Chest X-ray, PA view. Patient: 67 years old, sex F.
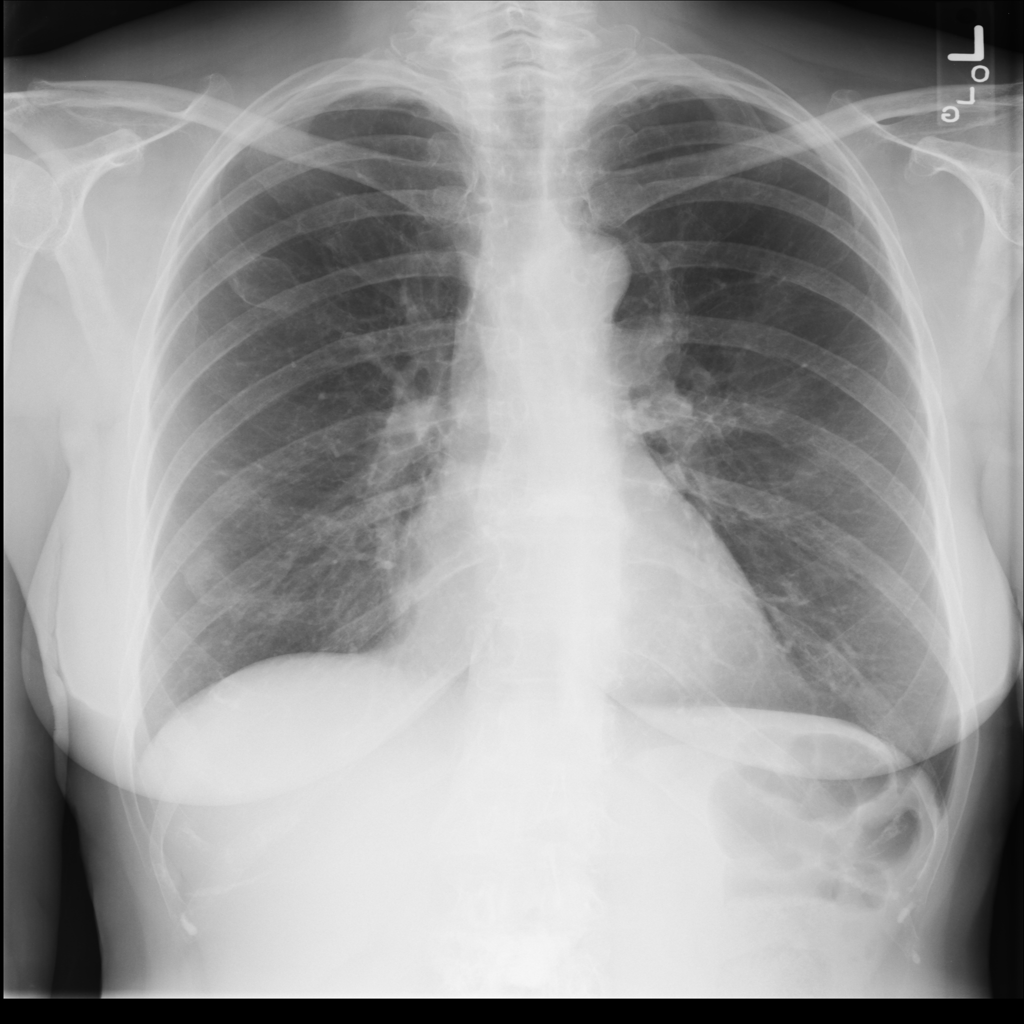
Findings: Mass